Question: I have a tab:
'''
var tabs = new Ext.TabPanel({
xtype:'tabpanel',
activeTab: 0,
autoScroll: false,
// layoutOnTabChange: true,
defaults:{
bodyPadding: 10,
layout: 'anchor'
},
items: [{
title:'Obshchie svedeniia',
layout:'column',
items:[{
columnWidth:.5,
layout: 'form',
items: [{
xtype:'textfield',
fieldLabel: 'Ploshchad' kv.m.',
name: 'area',
anchor:'80%'
},{
labelAlign: 'left',
xtype:'checkbox',
fieldLabel: 'Mezhevanie',
name: 'mezj',
anchor:'80%'
},{
xtype:'textfield',
fieldLabel: 'Kadastrovaia stoimost'',
name: 'paid',
anchor:'80%'
},{
xtype:'textfield',
fieldLabel: 'Tip pereoformlennogo prava',
name: 'right',
anchor:'80%'
},{
xtype:'textfield',
fieldLabel: 'Kod dokumenta',
name: 'doc_id',
anchor:'80%'
}]
}
////**/////
'''
And how its looks:

You see that all labels places on top. Its allright but i want to place checkbox's label on right.
'''
xtype:'checkbox',
fieldLabel: 'Mezhevanie',
name: 'mezj',
anchor:'80%',
labelAlign: 'left',
'''
I use this but not help. IOts possible to change labelAlign of single element?
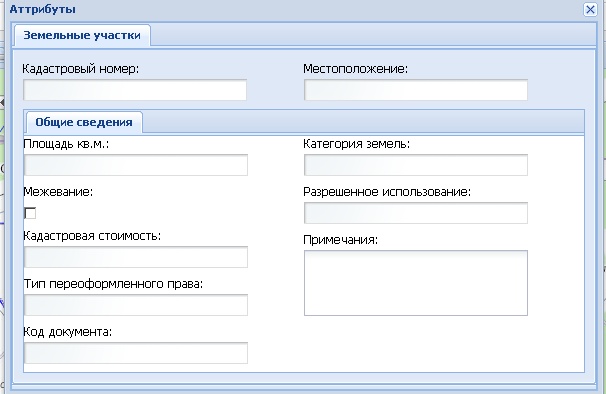
Answer: Use the boxLabel property instead of the fieldLabel to get your label on the right side of the checkbox.